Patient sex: M
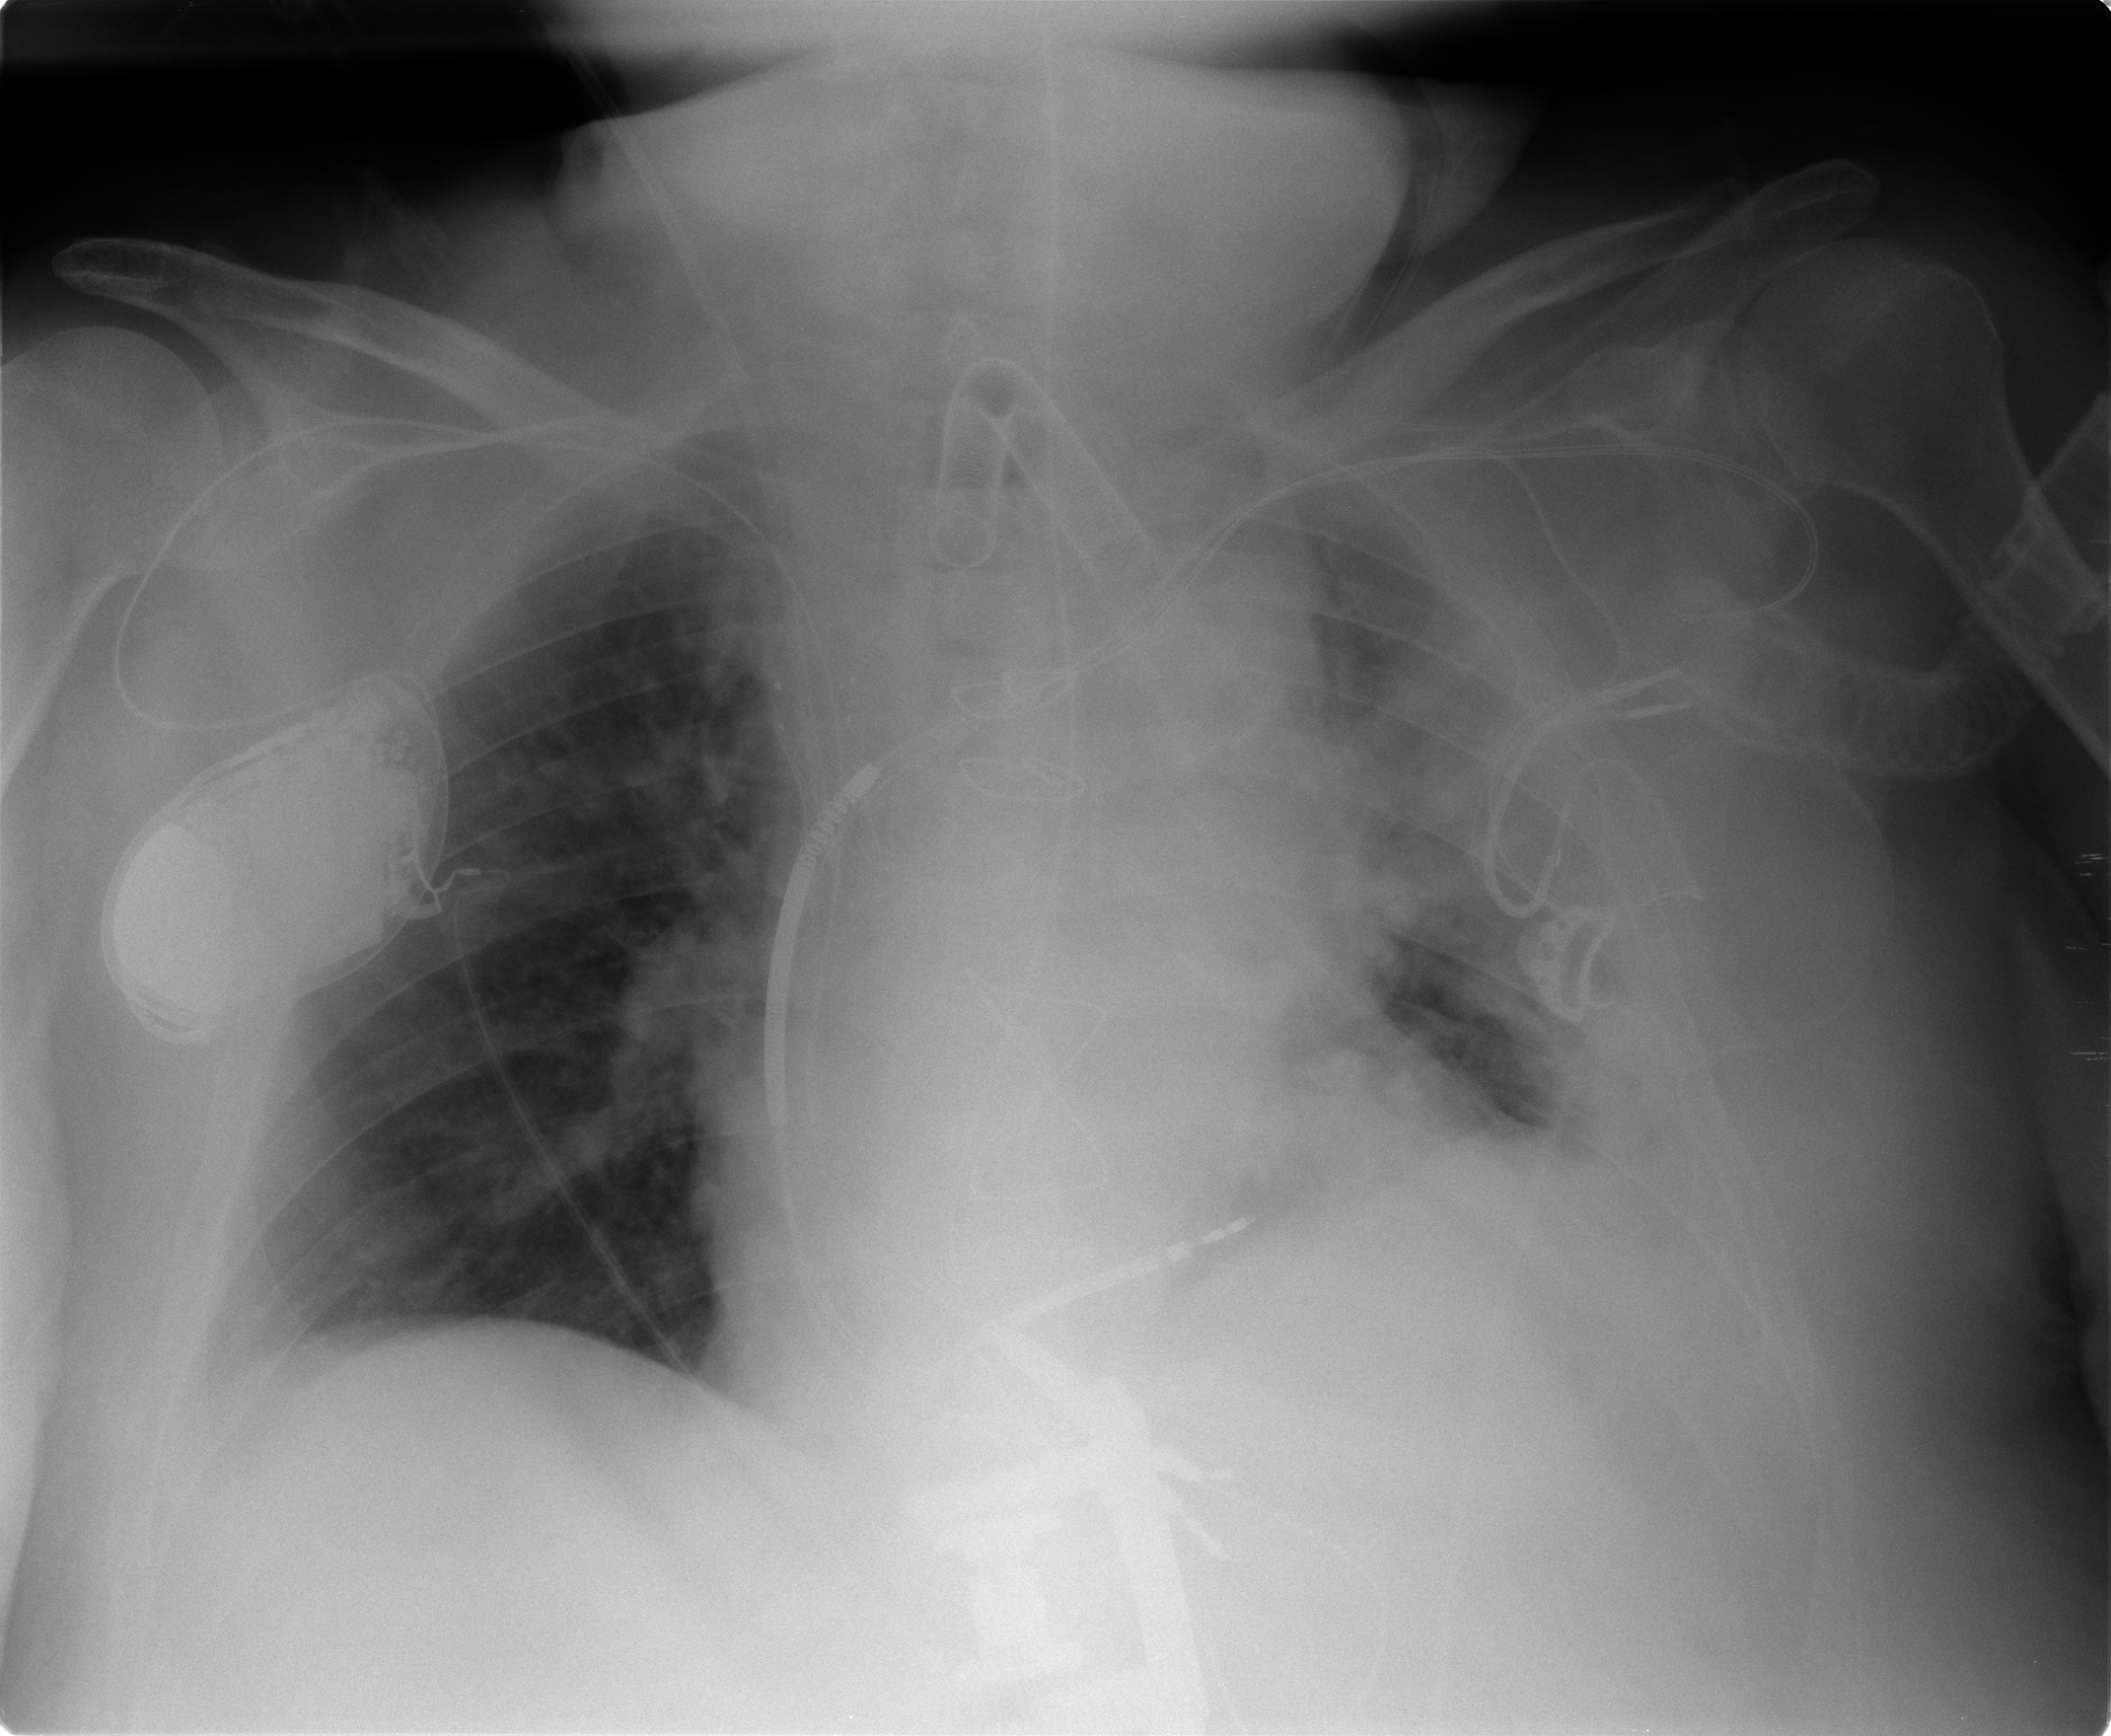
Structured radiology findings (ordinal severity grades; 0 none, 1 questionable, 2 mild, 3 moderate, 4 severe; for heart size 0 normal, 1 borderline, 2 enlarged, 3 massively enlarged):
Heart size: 2
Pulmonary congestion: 1
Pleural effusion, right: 0
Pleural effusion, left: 2
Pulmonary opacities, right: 0
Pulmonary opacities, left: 2
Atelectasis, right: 0
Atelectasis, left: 2